Question: I have a jaw image as shown,,,i want that on every single tooth, there is a listener and succeded with that by adding button to every single tooth image by the relative layout but it works fine on one screen but gets disordered on the other.. how can i make it to work on all screen sizes<URL>

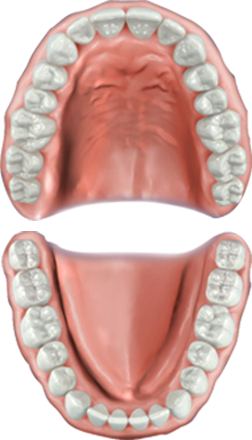
Answer: You can try out <URL>, similar case.